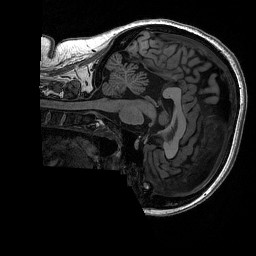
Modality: T1w
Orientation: sagittal
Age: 40
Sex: female
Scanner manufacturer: siemens
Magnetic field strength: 3 T
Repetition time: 2.53 s
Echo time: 0.0033 s